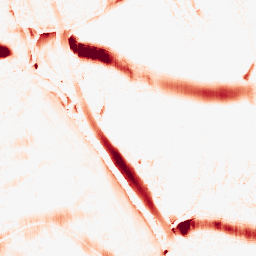
Category: morphological
Decomposition family: morphological_ellipse
Decomposition parameters: operation: opening
width: 30
height: 10
Upsampling method: lanczos
Upsampling parameters: scale: 2
Upsampling scale: 2